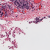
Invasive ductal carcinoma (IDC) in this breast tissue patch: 0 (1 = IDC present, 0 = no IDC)